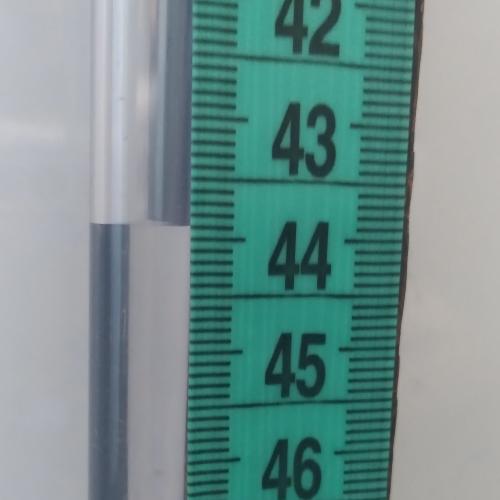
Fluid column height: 43.9 cm